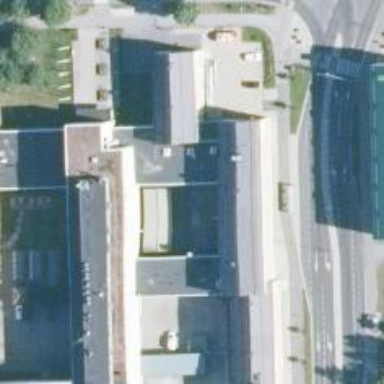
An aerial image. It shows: Civic building with gabled roof shape.